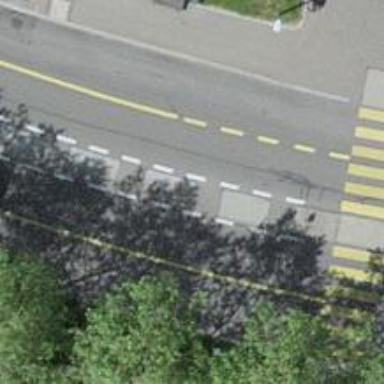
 there is sidewalk and cycleway where buses and cyclists share the lane."